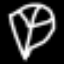
Label: leaf